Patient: sex F, age 48
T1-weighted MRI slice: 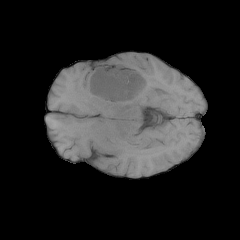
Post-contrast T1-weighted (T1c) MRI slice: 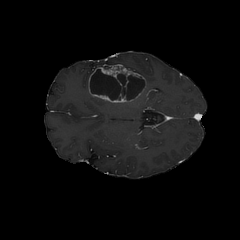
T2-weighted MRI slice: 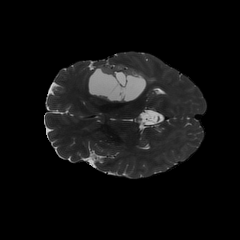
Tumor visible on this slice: yes
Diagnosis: Glioblastoma, IDH-wildtype
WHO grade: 4